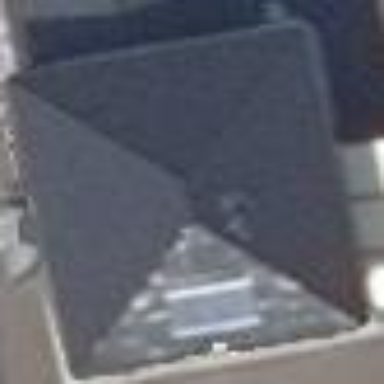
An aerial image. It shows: Detached building with hipped roof.